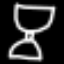
Label: hourglass